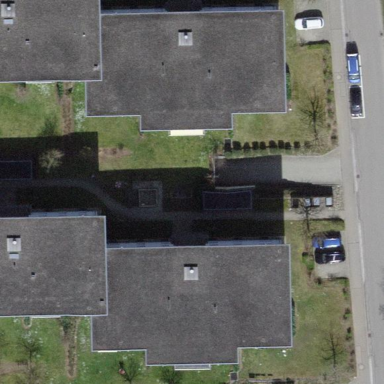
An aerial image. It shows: Residential garden.